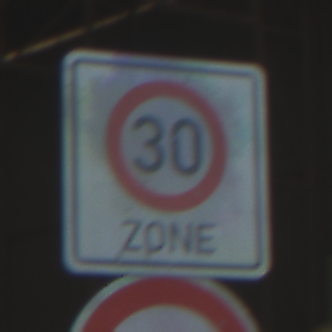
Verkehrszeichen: BeginnZone30
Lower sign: Ueberholverbot
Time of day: Midday
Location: Indoor (Urban)
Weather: NotSpecified
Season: NotSpecified
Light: Natural